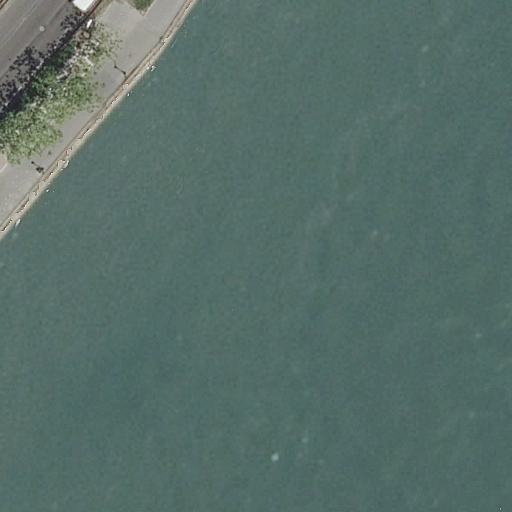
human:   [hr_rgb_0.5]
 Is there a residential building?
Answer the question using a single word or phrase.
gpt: no

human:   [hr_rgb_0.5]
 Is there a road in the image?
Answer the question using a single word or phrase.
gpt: yes

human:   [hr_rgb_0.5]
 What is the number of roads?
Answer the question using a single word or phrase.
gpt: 2

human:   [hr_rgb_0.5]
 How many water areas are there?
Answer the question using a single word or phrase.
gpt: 1

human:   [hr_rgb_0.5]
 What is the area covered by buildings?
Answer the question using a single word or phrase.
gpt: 0m2

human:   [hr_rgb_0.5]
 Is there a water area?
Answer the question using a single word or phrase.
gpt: yes

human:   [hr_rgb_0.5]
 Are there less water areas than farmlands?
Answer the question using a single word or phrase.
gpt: no

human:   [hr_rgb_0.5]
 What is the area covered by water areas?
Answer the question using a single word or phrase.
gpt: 9605m2

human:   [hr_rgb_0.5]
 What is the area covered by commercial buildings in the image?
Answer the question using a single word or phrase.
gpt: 0m2

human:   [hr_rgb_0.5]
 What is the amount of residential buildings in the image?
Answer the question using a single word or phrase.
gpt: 0

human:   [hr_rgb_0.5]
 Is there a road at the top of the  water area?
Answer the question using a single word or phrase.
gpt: yes

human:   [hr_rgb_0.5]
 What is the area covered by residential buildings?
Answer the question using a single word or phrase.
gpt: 0m2

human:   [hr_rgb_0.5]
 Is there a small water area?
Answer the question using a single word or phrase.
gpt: no

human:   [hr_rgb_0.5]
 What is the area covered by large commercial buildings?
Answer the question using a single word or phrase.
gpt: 0m2

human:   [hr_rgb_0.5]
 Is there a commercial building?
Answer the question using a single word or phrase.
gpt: no

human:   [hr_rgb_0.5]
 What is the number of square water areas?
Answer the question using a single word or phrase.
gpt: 0

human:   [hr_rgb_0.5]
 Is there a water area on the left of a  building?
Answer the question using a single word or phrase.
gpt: no

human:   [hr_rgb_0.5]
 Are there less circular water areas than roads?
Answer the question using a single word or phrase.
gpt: yes

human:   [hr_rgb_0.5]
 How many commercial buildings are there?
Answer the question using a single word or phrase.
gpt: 0

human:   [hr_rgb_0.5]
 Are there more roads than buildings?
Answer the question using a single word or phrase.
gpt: yes

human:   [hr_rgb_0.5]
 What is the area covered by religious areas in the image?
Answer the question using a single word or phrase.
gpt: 0m2

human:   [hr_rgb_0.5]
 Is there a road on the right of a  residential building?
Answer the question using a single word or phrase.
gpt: no

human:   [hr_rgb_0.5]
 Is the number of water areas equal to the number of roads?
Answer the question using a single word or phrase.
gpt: no

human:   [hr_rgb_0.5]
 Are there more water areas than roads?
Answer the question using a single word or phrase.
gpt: no

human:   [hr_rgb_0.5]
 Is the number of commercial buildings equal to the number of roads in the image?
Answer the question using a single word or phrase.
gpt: no

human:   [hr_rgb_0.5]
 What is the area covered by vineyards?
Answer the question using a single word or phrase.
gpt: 0m2

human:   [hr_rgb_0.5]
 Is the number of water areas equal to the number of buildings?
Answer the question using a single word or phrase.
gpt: no

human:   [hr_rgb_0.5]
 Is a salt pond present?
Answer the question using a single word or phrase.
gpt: no

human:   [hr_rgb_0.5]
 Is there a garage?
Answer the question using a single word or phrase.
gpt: no

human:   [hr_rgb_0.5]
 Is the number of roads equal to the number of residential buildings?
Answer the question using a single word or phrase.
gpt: no

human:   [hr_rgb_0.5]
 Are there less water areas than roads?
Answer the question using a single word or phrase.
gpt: yes

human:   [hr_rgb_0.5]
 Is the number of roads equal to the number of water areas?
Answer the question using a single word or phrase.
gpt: no

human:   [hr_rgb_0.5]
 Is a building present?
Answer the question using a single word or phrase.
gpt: no

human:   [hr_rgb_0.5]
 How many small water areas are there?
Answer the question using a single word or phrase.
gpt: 0

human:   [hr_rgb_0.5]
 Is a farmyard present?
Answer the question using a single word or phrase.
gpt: no

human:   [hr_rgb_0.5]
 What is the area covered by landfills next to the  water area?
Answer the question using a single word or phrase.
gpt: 0m2

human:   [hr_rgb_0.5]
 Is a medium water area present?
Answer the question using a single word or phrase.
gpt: no

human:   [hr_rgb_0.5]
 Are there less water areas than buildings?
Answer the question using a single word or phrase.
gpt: no

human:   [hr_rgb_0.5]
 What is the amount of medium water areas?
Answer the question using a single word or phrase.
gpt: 0

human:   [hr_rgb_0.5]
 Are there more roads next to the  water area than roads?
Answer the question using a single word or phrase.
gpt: no

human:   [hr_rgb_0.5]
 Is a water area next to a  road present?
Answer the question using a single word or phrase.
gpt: yes

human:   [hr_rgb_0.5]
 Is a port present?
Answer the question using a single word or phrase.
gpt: no

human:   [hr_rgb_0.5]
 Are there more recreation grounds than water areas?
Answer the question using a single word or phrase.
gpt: no

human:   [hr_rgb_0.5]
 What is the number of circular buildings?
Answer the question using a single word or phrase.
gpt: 0

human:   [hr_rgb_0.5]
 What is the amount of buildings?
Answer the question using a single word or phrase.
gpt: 0

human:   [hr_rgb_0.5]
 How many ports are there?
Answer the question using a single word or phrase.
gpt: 0

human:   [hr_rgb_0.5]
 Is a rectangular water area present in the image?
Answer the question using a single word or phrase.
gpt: yes

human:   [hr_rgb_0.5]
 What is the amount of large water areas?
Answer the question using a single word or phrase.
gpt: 1

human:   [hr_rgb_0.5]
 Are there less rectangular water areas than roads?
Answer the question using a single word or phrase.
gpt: yes

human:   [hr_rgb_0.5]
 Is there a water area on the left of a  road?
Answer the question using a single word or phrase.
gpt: no

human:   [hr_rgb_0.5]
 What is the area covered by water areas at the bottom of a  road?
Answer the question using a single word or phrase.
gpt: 0m2

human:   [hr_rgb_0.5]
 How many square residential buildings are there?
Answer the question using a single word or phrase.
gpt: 0

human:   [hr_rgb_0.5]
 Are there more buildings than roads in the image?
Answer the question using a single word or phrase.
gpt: no

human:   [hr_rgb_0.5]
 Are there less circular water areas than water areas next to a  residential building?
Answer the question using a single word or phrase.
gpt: no

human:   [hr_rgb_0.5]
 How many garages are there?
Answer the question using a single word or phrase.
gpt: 0

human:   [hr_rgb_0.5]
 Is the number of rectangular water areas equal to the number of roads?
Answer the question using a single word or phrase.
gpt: no

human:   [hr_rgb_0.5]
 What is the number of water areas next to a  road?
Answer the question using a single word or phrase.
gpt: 1

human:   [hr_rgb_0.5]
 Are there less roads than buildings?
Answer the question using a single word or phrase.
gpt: no

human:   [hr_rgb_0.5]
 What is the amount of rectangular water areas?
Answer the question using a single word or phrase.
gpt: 1

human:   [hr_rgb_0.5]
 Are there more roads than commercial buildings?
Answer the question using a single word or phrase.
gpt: yes

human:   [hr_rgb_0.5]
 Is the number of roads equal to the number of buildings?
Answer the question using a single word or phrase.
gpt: no

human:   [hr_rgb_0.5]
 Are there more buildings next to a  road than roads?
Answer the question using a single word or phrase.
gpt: no

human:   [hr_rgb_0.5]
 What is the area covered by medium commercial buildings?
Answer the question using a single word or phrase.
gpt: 0m2

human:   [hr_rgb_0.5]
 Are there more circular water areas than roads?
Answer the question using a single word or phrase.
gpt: no